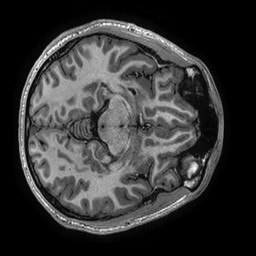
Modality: T1w
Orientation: axial
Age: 25
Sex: male
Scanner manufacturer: ge
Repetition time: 0.00733 s
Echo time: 0.003 s